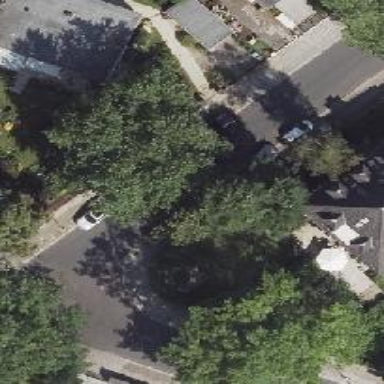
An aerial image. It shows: Residential road with asphalt surface and sidewalks on both sides.